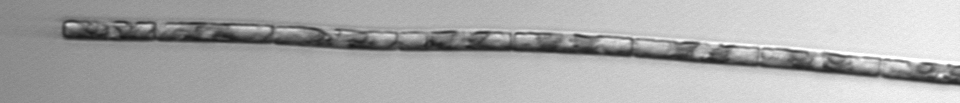
Label: Guinardia_delicatula